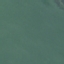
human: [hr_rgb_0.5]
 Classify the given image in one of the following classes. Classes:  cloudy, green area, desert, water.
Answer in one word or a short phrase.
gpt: water